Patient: sex F, age 54
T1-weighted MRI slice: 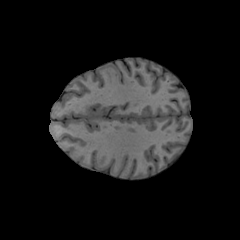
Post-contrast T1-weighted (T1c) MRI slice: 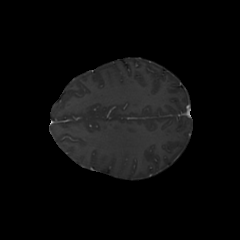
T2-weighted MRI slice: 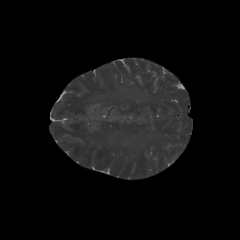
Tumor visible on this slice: no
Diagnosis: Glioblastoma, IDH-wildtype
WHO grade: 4